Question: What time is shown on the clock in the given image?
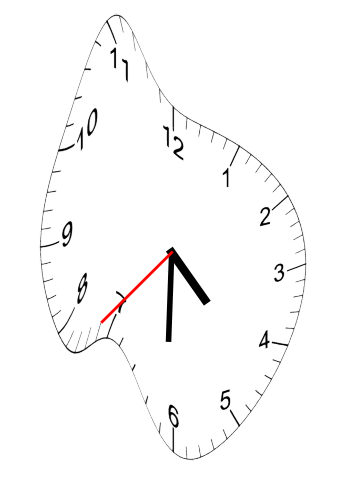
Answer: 04:30:37